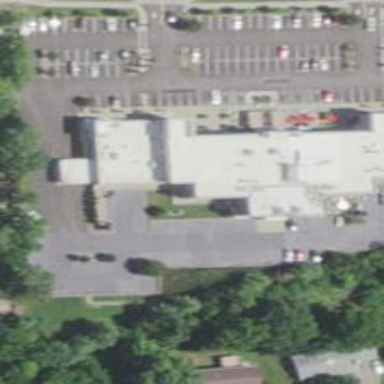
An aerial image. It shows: Post office.